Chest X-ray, PA view. Patient: 28 years old, sex M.
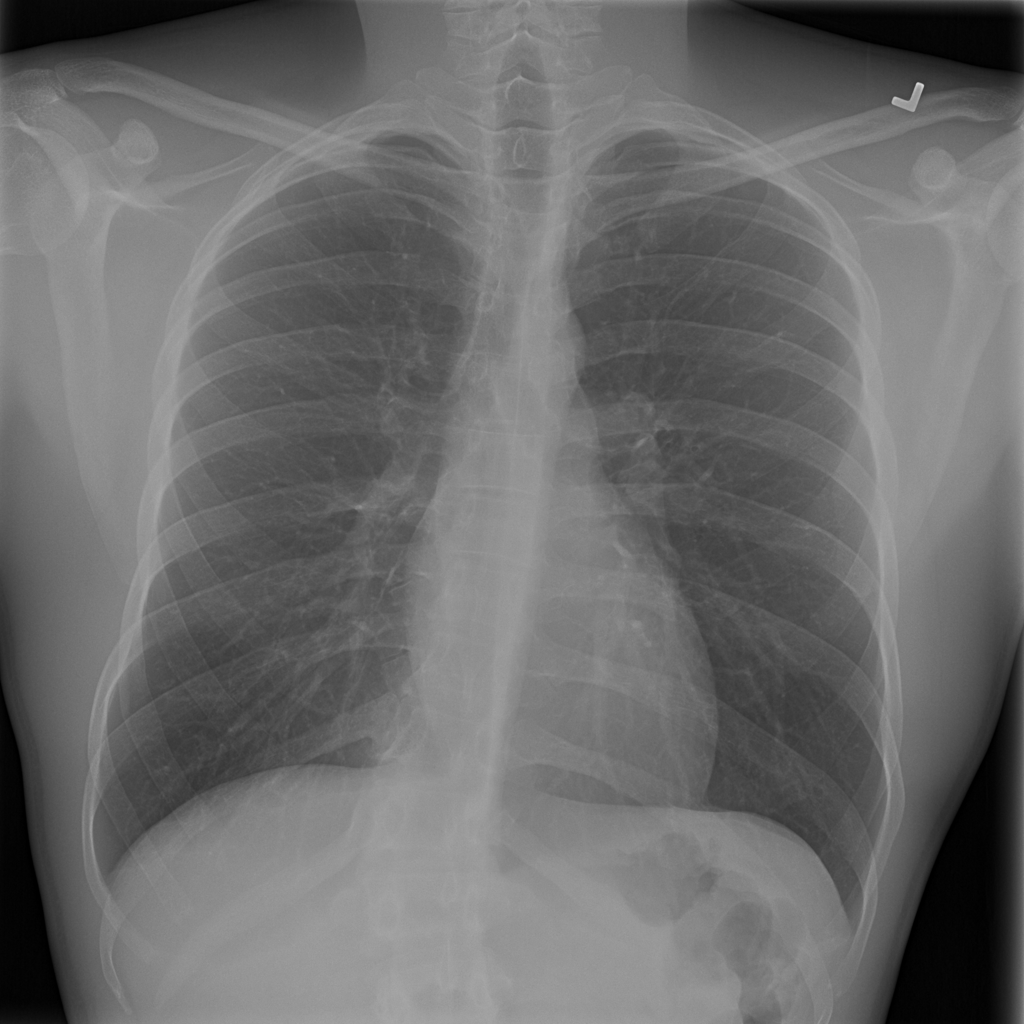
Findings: No Finding